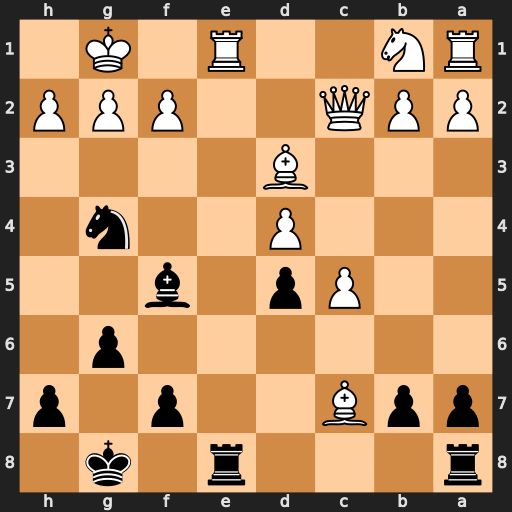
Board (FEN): r3r1k1/ppB2p1p/6p1/2Pp1b2/3P2n1/3B4/PPQ2PPP/RN2R1K1
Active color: b
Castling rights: -
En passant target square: -
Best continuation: Rxe1+ Bf1 Bxc2 Na3 Rxa1